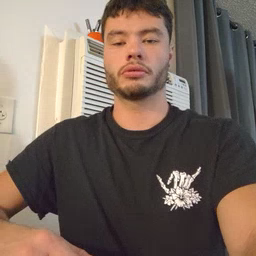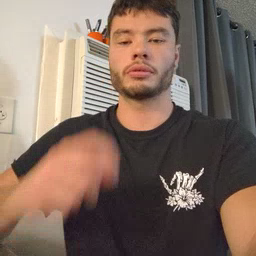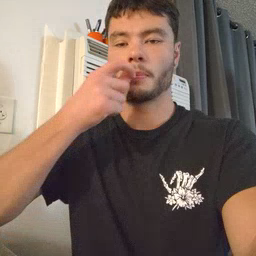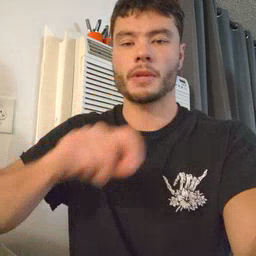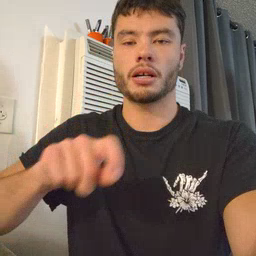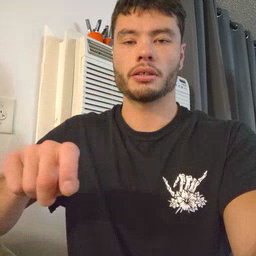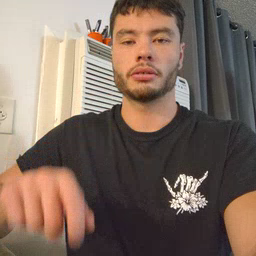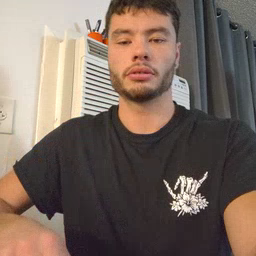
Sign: pen